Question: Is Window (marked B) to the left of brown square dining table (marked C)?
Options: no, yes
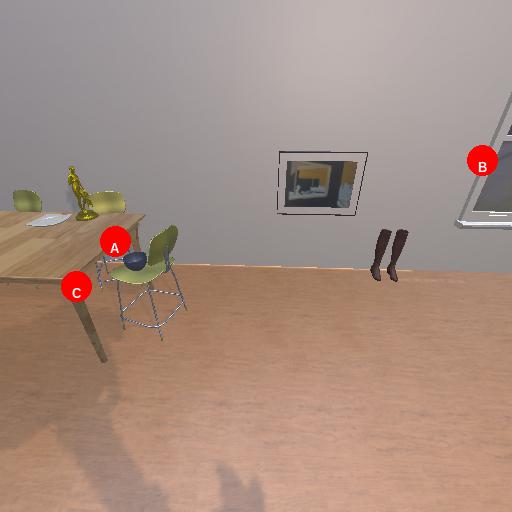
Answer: no